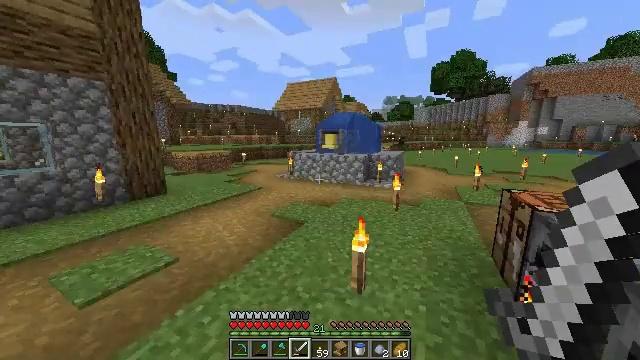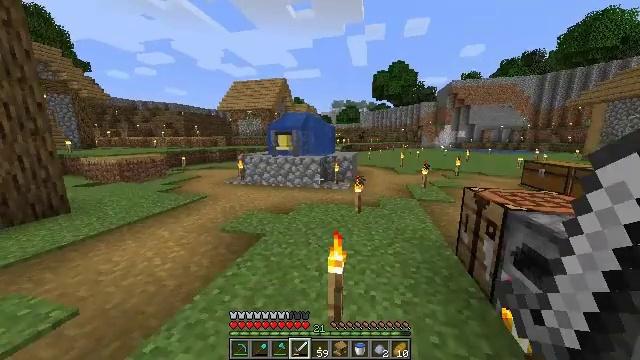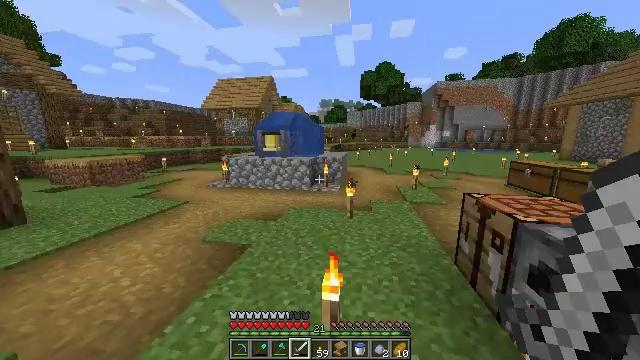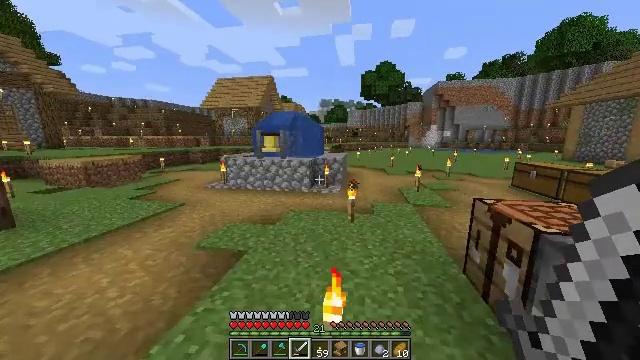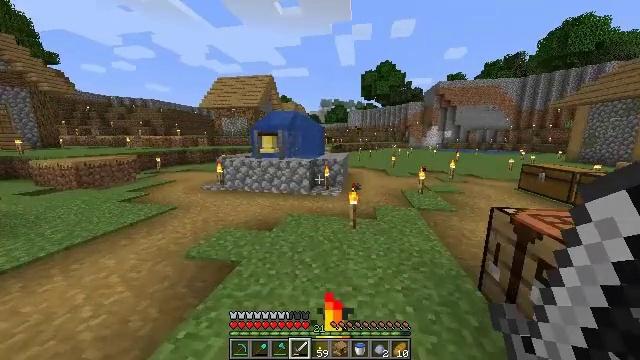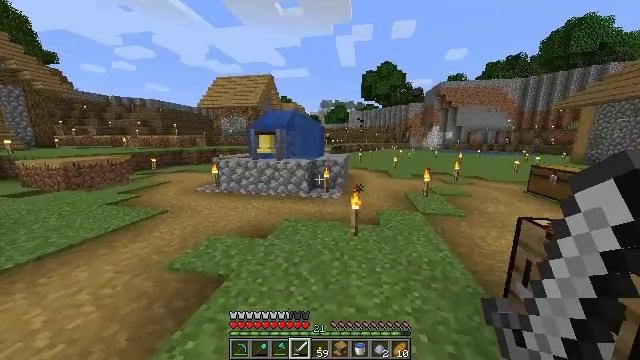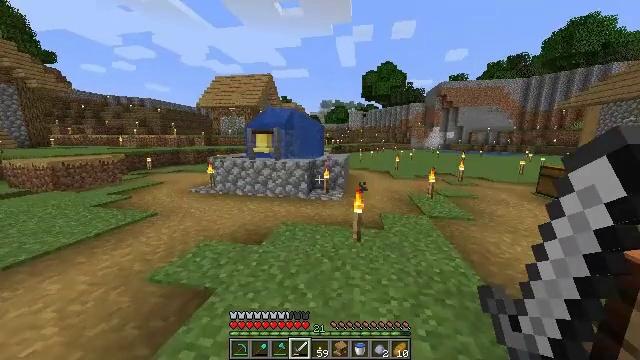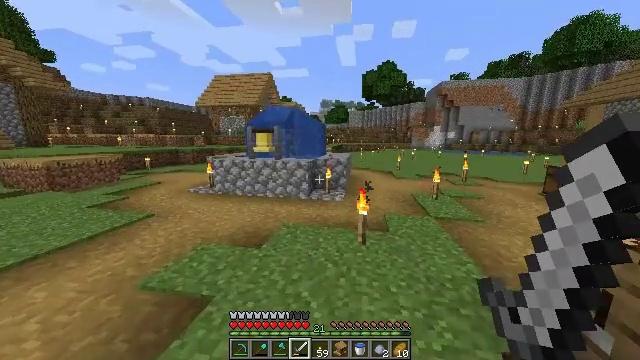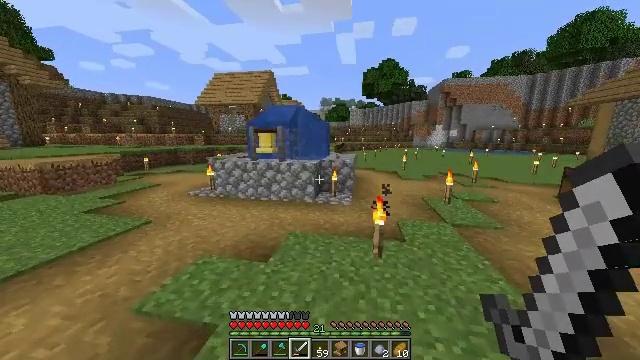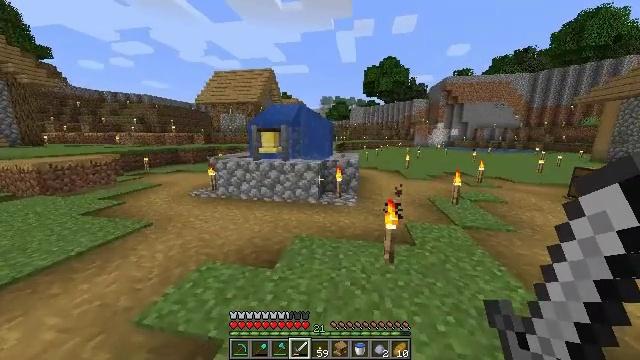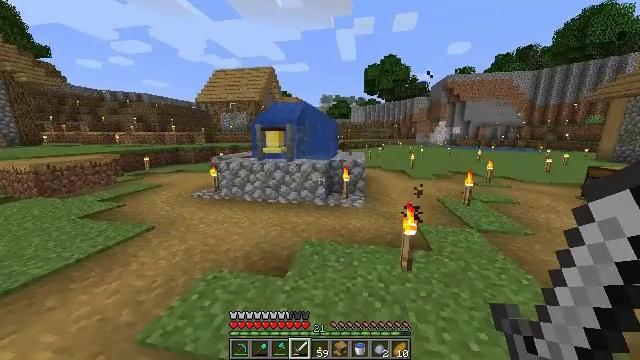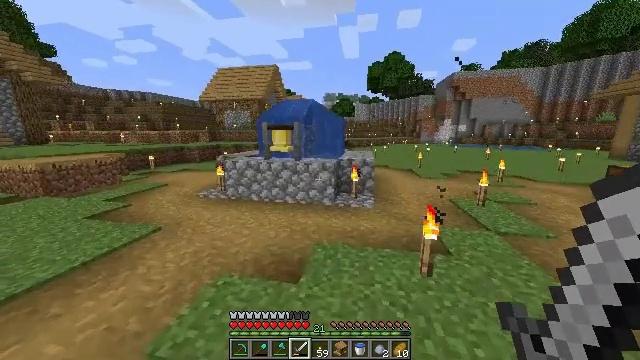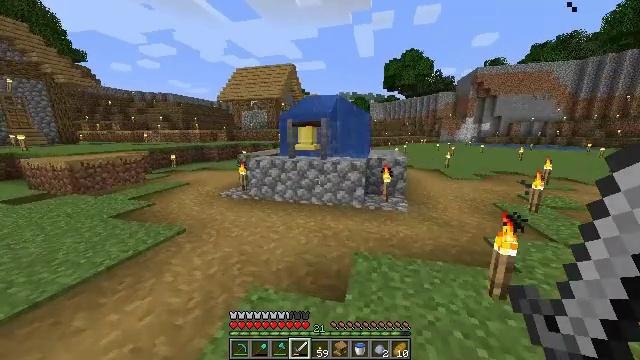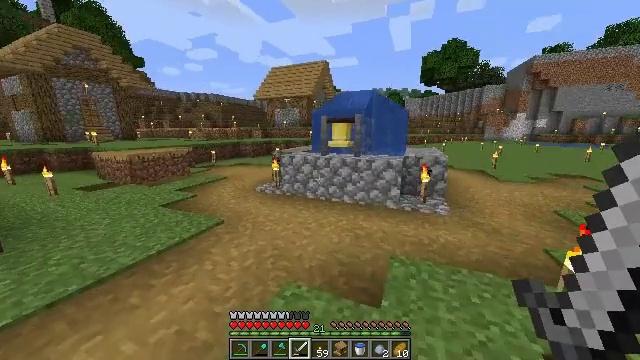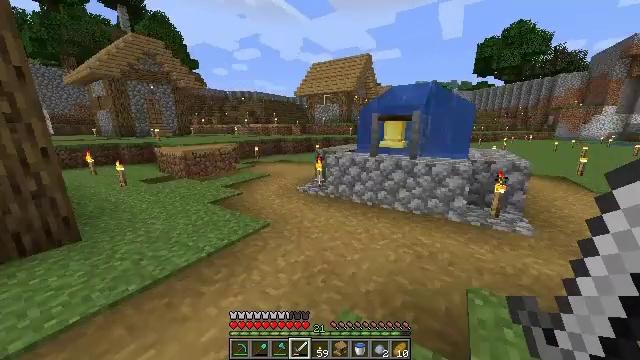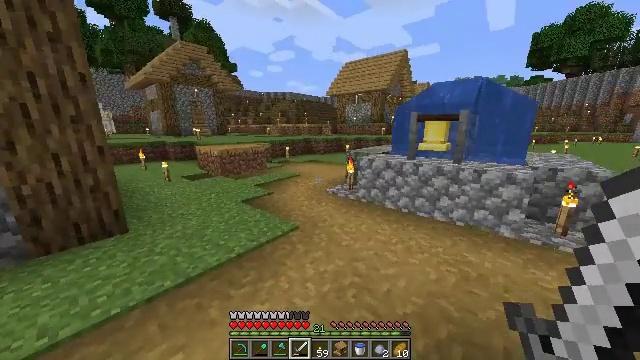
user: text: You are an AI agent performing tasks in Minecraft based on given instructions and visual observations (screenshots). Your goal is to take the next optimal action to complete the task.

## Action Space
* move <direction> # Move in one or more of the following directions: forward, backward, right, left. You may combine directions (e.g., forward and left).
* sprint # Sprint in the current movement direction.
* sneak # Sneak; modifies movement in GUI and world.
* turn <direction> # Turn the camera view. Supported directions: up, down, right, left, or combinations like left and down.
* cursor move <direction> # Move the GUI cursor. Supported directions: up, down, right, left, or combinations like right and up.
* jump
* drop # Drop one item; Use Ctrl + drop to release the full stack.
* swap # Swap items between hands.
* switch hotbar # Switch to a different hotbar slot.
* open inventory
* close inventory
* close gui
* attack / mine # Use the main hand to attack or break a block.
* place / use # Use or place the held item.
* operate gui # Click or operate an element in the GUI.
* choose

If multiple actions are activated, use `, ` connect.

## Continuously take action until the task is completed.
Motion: motion action
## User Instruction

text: Gather sugar cane for crafting.
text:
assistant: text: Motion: move forward, sprint, turn right
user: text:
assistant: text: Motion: move forward, sprint, turn right
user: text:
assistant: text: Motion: move forward, sprint
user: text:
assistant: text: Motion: move forward, sprint
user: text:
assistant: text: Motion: move forward, sprint
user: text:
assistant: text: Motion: move forward, sprint
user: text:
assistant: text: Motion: move forward and move left, sprint
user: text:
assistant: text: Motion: move forward and move left, sprint
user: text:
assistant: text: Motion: move forward and move left, sprint
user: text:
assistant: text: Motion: move forward and move left, sprint
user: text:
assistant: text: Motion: move forward and move left, sprint
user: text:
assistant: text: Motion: move forward and move left, sprint, turn left
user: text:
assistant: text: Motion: move forward and move left, sprint, turn left
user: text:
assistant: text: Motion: move forward and move left, sprint, turn left
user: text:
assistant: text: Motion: move forward, sprint, turn left
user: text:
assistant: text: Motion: move forward, sprint, turn left
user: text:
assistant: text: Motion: move forward, sprint, turn left
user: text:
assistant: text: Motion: move forward, sprint
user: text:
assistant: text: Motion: move forward, sprint
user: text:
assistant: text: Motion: move forward, sprint
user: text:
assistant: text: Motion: move forward, sprint
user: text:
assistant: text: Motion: move forward, sprint
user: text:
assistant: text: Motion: move forward, sprint
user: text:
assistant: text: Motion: move forward, sprint
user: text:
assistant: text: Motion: move forward, sprint
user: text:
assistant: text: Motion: move forward, sprint, turn left
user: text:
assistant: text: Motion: move forward, sprint, turn left
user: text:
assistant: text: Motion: move forward, sprint, turn left
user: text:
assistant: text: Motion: move forward, sprint, turn left
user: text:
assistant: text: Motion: move forward, sprint